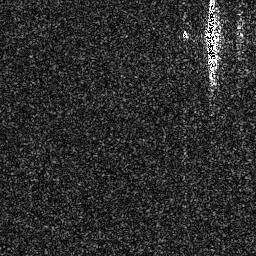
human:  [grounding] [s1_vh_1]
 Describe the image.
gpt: In the satellite image, there is  <ref>1 medium ship </ref> <box>[[78, 0, 86, 32, 0]]</box> located at top right.